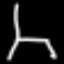
Label: chair